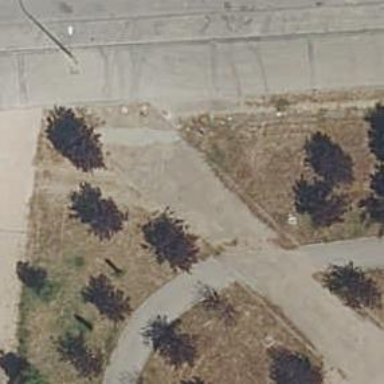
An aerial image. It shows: Bollard.